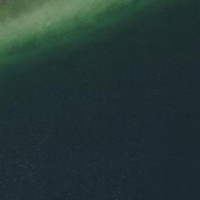
EUNIS habitat code: 14
Species observed at this site:
Tachybaptus ruficollis
Numenius arquata
Corvus corone
Podiceps cristatus
Fulica atra
Falco subbuteo
Alcedo atthis
Botaurus stellaris
Dendrocopos major
Buteo buteo
Chroicocephalus ridibundus
Poecile palustris
Cygnus olor
Gallinula chloropus
Gavia arctica
Erithacus rubecula
Pica pica
Falco tinnunculus
Picus viridis
Cyanistes caeruleus
Anas platyrhynchos
Aythya ferina
Ixobrychus minutus
Aythya fuligula
Passer montanus
Turdus merula
Circus aeruginosus
Phalacrocorax carbo
Tachymarptis melba
Mareca strepera
Parus major
Milvus migrans
Milvus milvus
Sterna hirundo
Turdus pilaris
Ciconia ciconia